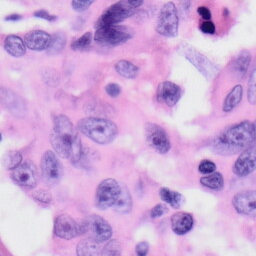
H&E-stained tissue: Skin